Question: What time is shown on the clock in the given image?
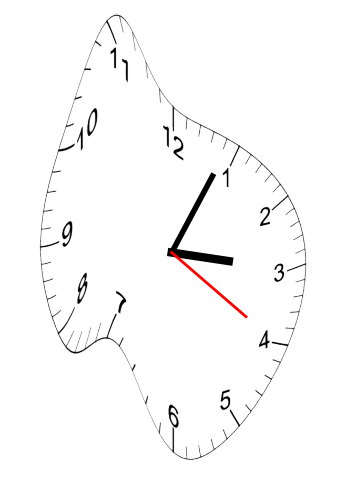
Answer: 03:04:20